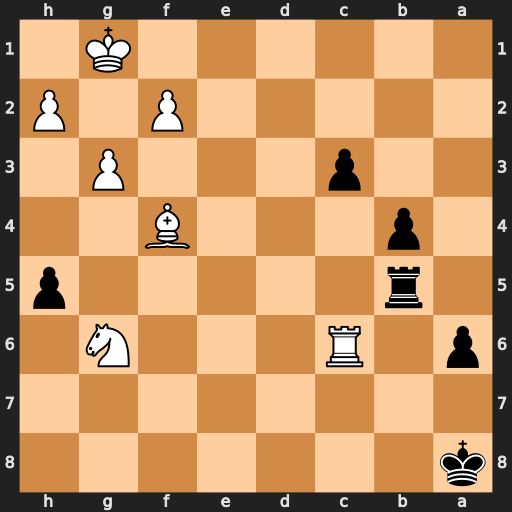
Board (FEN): k7/8/p1R3N1/1r5p/1p3B2/2p3P1/5P1P/6K1
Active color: b
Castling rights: -
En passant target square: -
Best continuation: b3 Rc8+ Ka7 Ne5 b2 Rc7+ Rb7